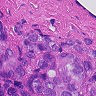
Metastatic tissue present: yes